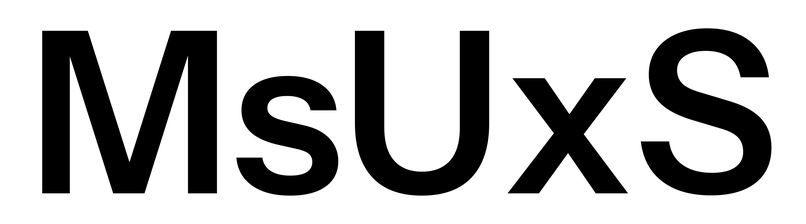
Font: InstrumentSans_SemiBold